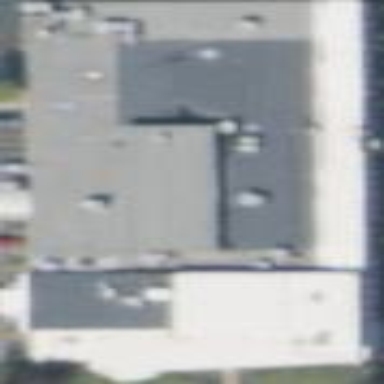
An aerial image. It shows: Building.